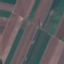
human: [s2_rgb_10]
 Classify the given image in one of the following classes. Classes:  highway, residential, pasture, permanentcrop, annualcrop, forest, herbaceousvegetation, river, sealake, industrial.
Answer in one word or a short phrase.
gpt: AnnualCrop